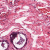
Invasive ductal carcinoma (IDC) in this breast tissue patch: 0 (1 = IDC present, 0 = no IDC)